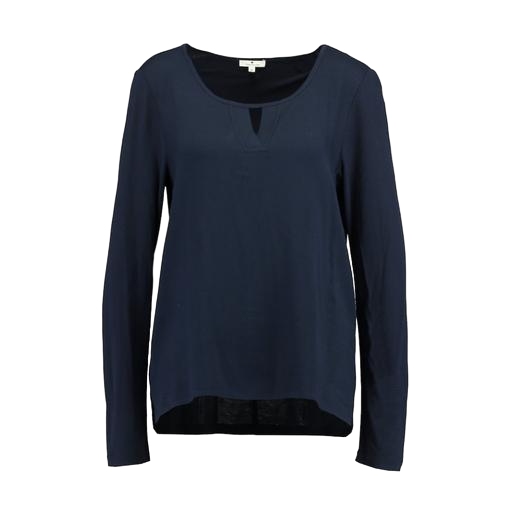
blue still long-sleeved top, long sleeved navy blue top, longsleeve t-shirt, white background